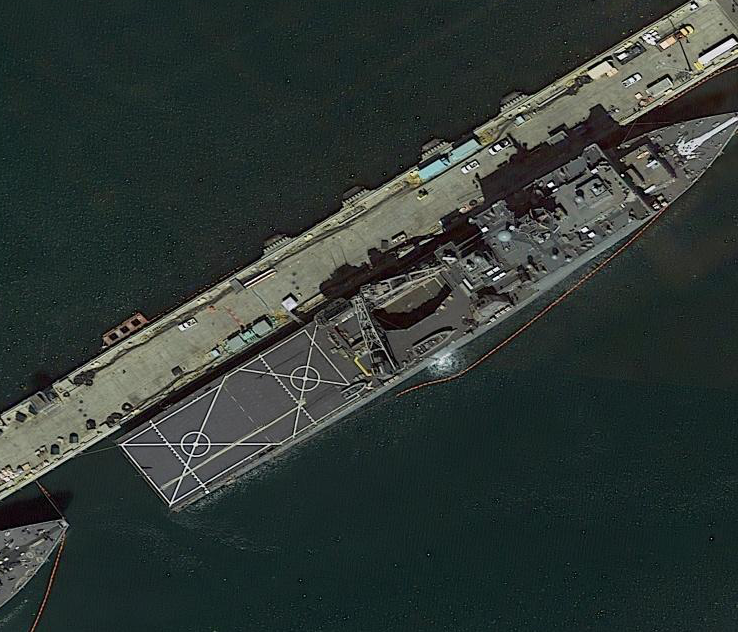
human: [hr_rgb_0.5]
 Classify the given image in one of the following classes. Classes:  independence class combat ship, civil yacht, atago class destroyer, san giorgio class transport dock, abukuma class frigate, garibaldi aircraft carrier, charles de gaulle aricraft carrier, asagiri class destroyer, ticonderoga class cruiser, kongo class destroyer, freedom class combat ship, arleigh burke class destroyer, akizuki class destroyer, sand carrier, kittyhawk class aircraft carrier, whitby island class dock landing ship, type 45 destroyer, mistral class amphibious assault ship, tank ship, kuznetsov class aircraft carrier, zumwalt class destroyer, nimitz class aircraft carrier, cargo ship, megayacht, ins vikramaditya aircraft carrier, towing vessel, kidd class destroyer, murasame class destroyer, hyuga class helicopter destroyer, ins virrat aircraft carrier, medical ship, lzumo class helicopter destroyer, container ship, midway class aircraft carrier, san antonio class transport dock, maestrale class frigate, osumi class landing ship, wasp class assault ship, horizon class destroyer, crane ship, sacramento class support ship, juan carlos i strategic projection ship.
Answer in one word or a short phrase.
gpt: Whitby Island class dock landing ship